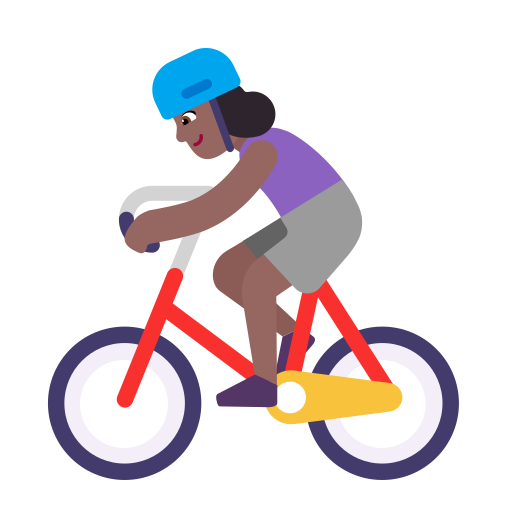
woman biking flat  dark